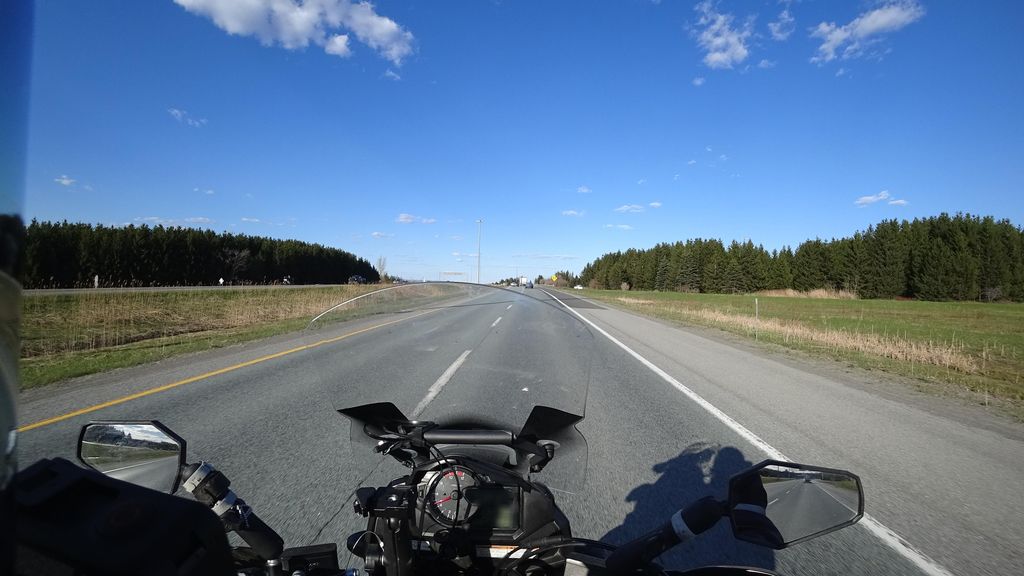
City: quebec_city